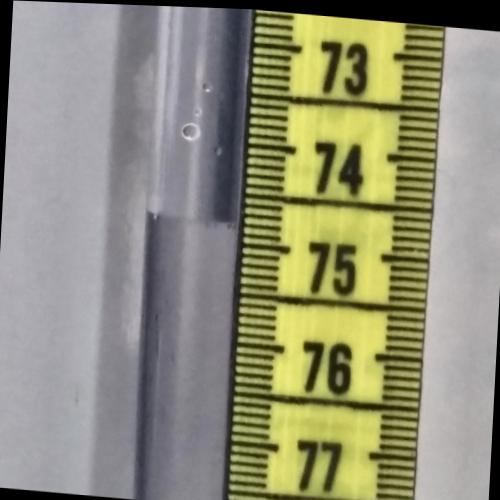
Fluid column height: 74.8 cm